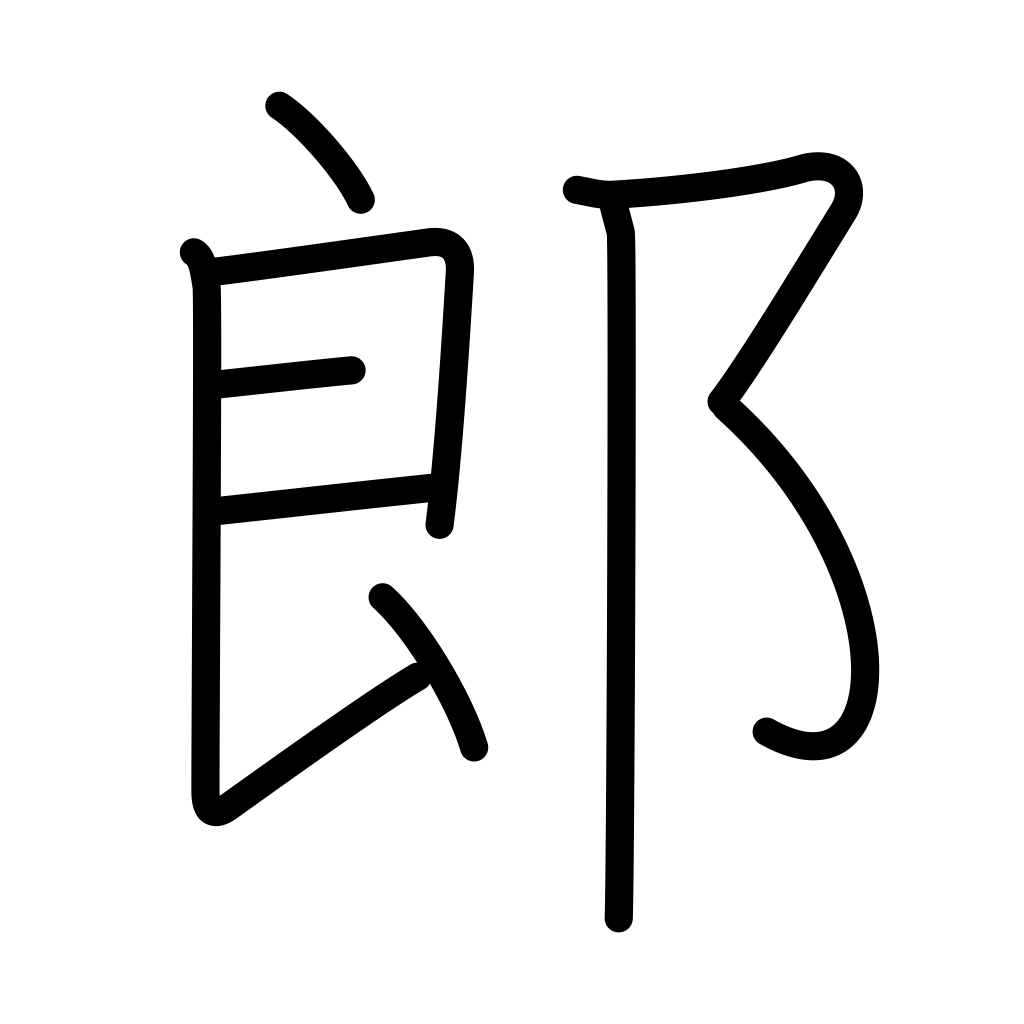
Meaning: son, counter for sons